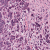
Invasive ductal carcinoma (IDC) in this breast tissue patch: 1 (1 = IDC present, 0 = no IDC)